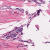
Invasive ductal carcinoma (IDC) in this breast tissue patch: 0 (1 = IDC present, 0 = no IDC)